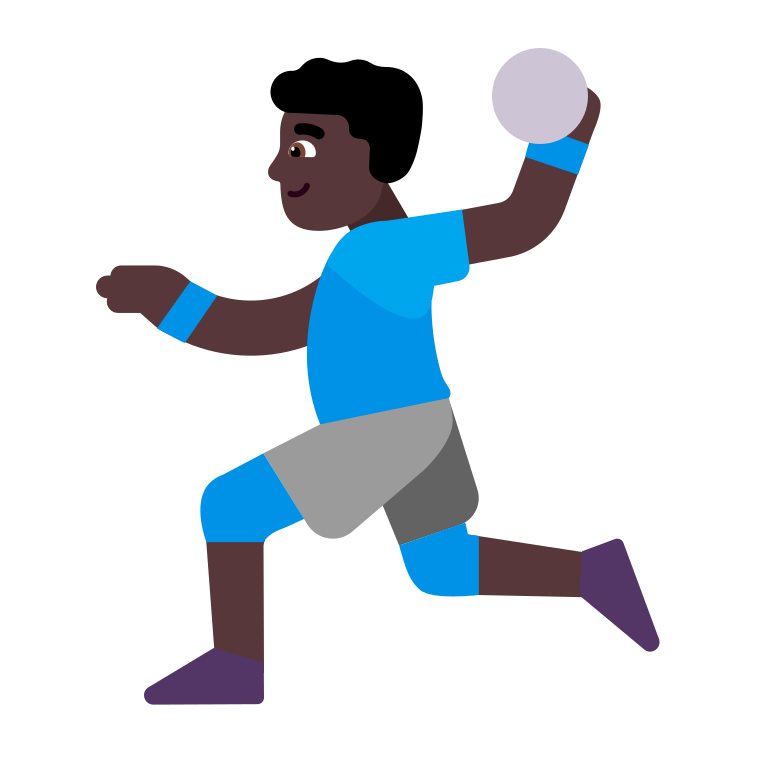
man playing handball flat dark